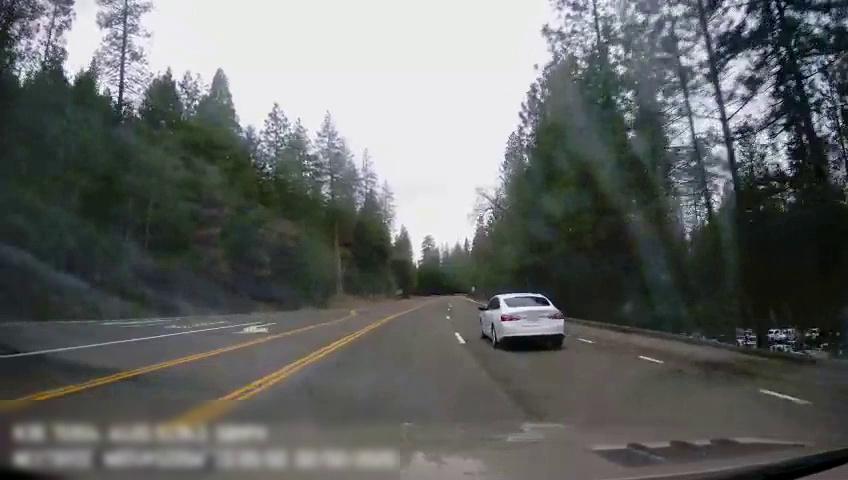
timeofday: Day
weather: Cloudy
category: Drivable Space
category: Vehicles | Car
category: Lanes | Opposite Lane
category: Lanes | Opposite Lane
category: Lanes | Opposite Lane
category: Lanes | Alternate Lane
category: Lanes | Opposite Lane
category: Lanes | Current Lane
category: Lanes | Current Lane